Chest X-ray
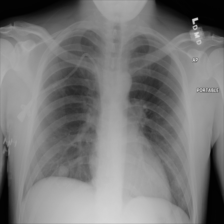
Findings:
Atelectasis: negative
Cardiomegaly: negative
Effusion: negative
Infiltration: negative
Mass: negative
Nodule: negative
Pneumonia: negative
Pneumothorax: negative
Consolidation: negative
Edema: negative
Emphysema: negative
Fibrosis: negative
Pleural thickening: negative
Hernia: negative